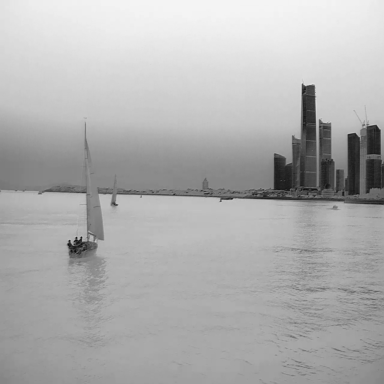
There are two sailboats in the infrared image.